Question: I'm using backbone's underscore templating engine with the mustache formatting patterns.
I have already been successfully using it elsewhere in the project but now for the first time I'm using the looping list patterns from mustache to populate the template which is throwing an error which I'm a bit baffled by.
The error in chrome is:
'''
"Uncaught SyntaxError: Unexpected token ILLEGAL"
'''
and points to underscore's template function in the backtrace, which is pretty useless but in firebug i get a more helpful error like this:

Suggesting that the hash symbol '#' is the issue, which would make sense as I know that mustache is working ok as there are many other parts of the project using it well, also this is the first time I'm using the hash sybol in my templates.It looks like a problem either with the looping feature or with the interpolation/template settings for underscore.
Here's the relevant piece of my template:
'''
<div class="thumblist thumblistleft" id="currentprojectslist">
<div class="thumb-list-header">
<h2>current projects</h2>
</div>
<div class="thumb-list-area">
<ol>
{{#worklist}} <!----- LOOK HERE --->
{{#current}}
<li><a>{{title}}</a></li>
{{/current}}
{{/worklist}}
</ol>
</div>
</div>
'''
and here's a sample of the JSON (which all validates fine)
'''
{blah blah blah lot in here before,"worklist":[{"thumb":"img/project-s.jpg","id":"340","title":"Test Project One","desc":"big load of content here","current":true}], and so on....}
'''
I was initially following this example here for reference:
<URL>
underscore.js suggests using this before rendering a mustache template:
'''
_.templateSettings = {
evaluate : /\{\[([\s\S]+?)\]\}/g,
interpolate : /\{\{([\s\S]+?)\}\}/g
};
'''
also:
'''
interpolate : /\{\{(.+?)\}\}/g
'''
Also just the interpolate statement, ive tried both. However my regex knowledge is really poor and I have a feeling it might not accomodate the hash? At any rate.... I'm totally stumped.
Can someone help me out here?
is it even possible to loop like this? looking at underscore source i'm not sure:
<URL>
Thanks very much
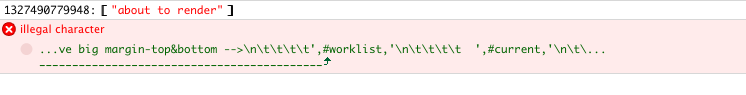
Answer: I'm posting for the sakes of anyone else facing this issue.
After a lot of googling to no avail, i went through the underscore.js source with a fine toothed comb and basically you have to either use underscore's template syntax, writein ugly function processors into your JSON or include mustache.js into your source and call:
'''
Mustache.render(mytemplate,mymodel)
'''
and foresake underscore's
'''
_.template(..) function
'''
Annoying but whatever, I hope that helps someone